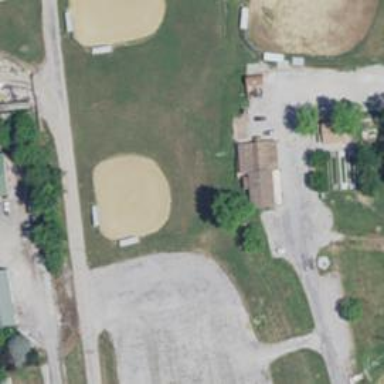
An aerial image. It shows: Baseball pitch for leisure land.